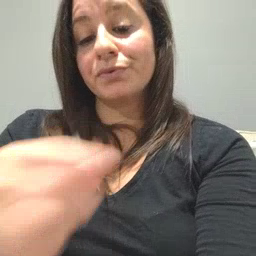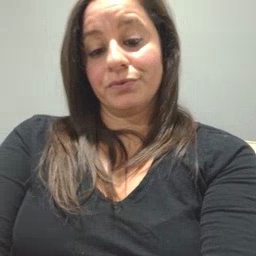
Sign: thirsty